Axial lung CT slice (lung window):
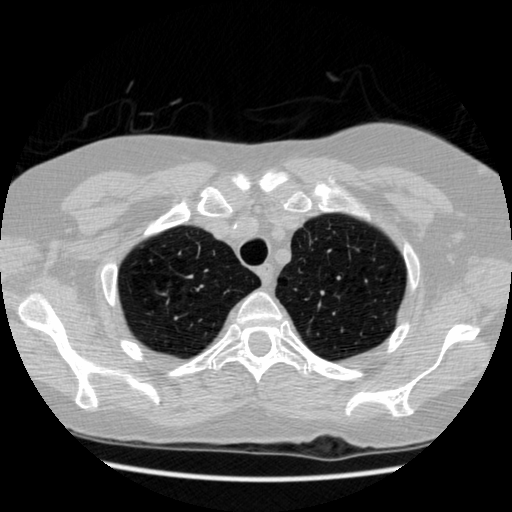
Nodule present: no